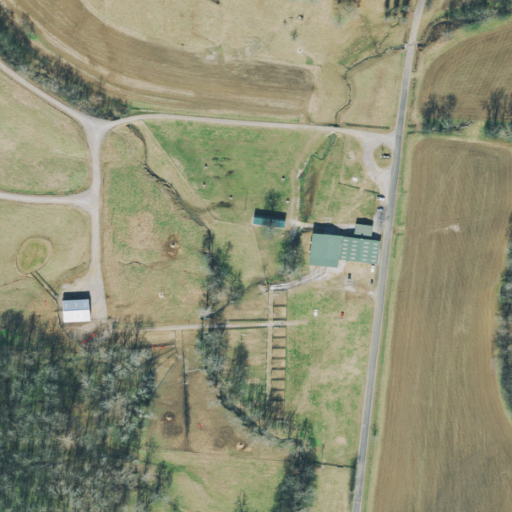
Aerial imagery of valley in Tennessee named Parsons Hollow containing pasture, open development, deciduous forest, cultivated crops, low intensity development, and medium intensity development